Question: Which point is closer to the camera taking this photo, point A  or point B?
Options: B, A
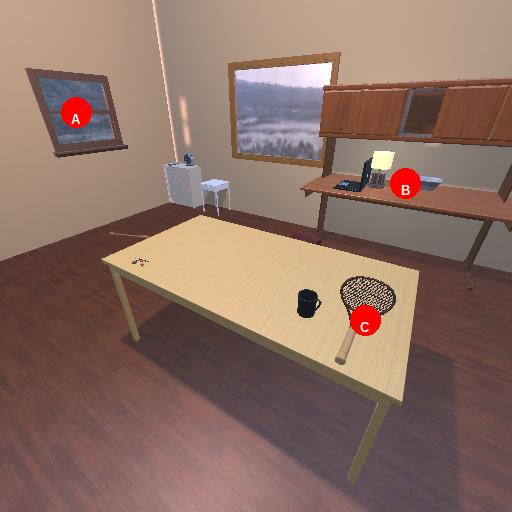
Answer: B